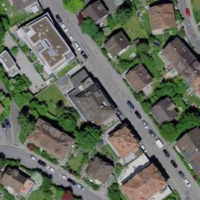
EUNIS habitat code: 55
Species observed at this site:
Symphoricarpos albus